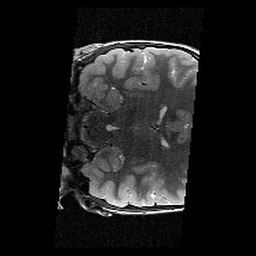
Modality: T2w
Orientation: coronal
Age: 11
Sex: female
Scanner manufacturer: siemens
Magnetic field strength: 3 T
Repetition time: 9.23 s
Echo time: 0.067 s